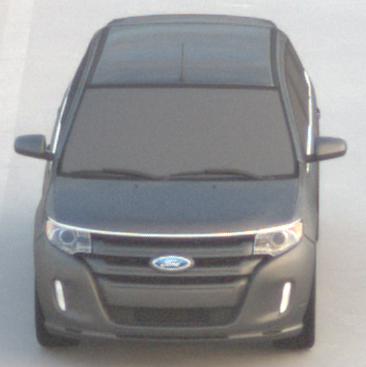
Make: Ford
Model: Edge
Detailed model: Gen. 1 Facelift
Model produced from: 2010
Model produced until: 2015
Doors: 5
Color: gray
Road condition: dry road
Daytime: sunrise or sunset
Contrast: medium contrast